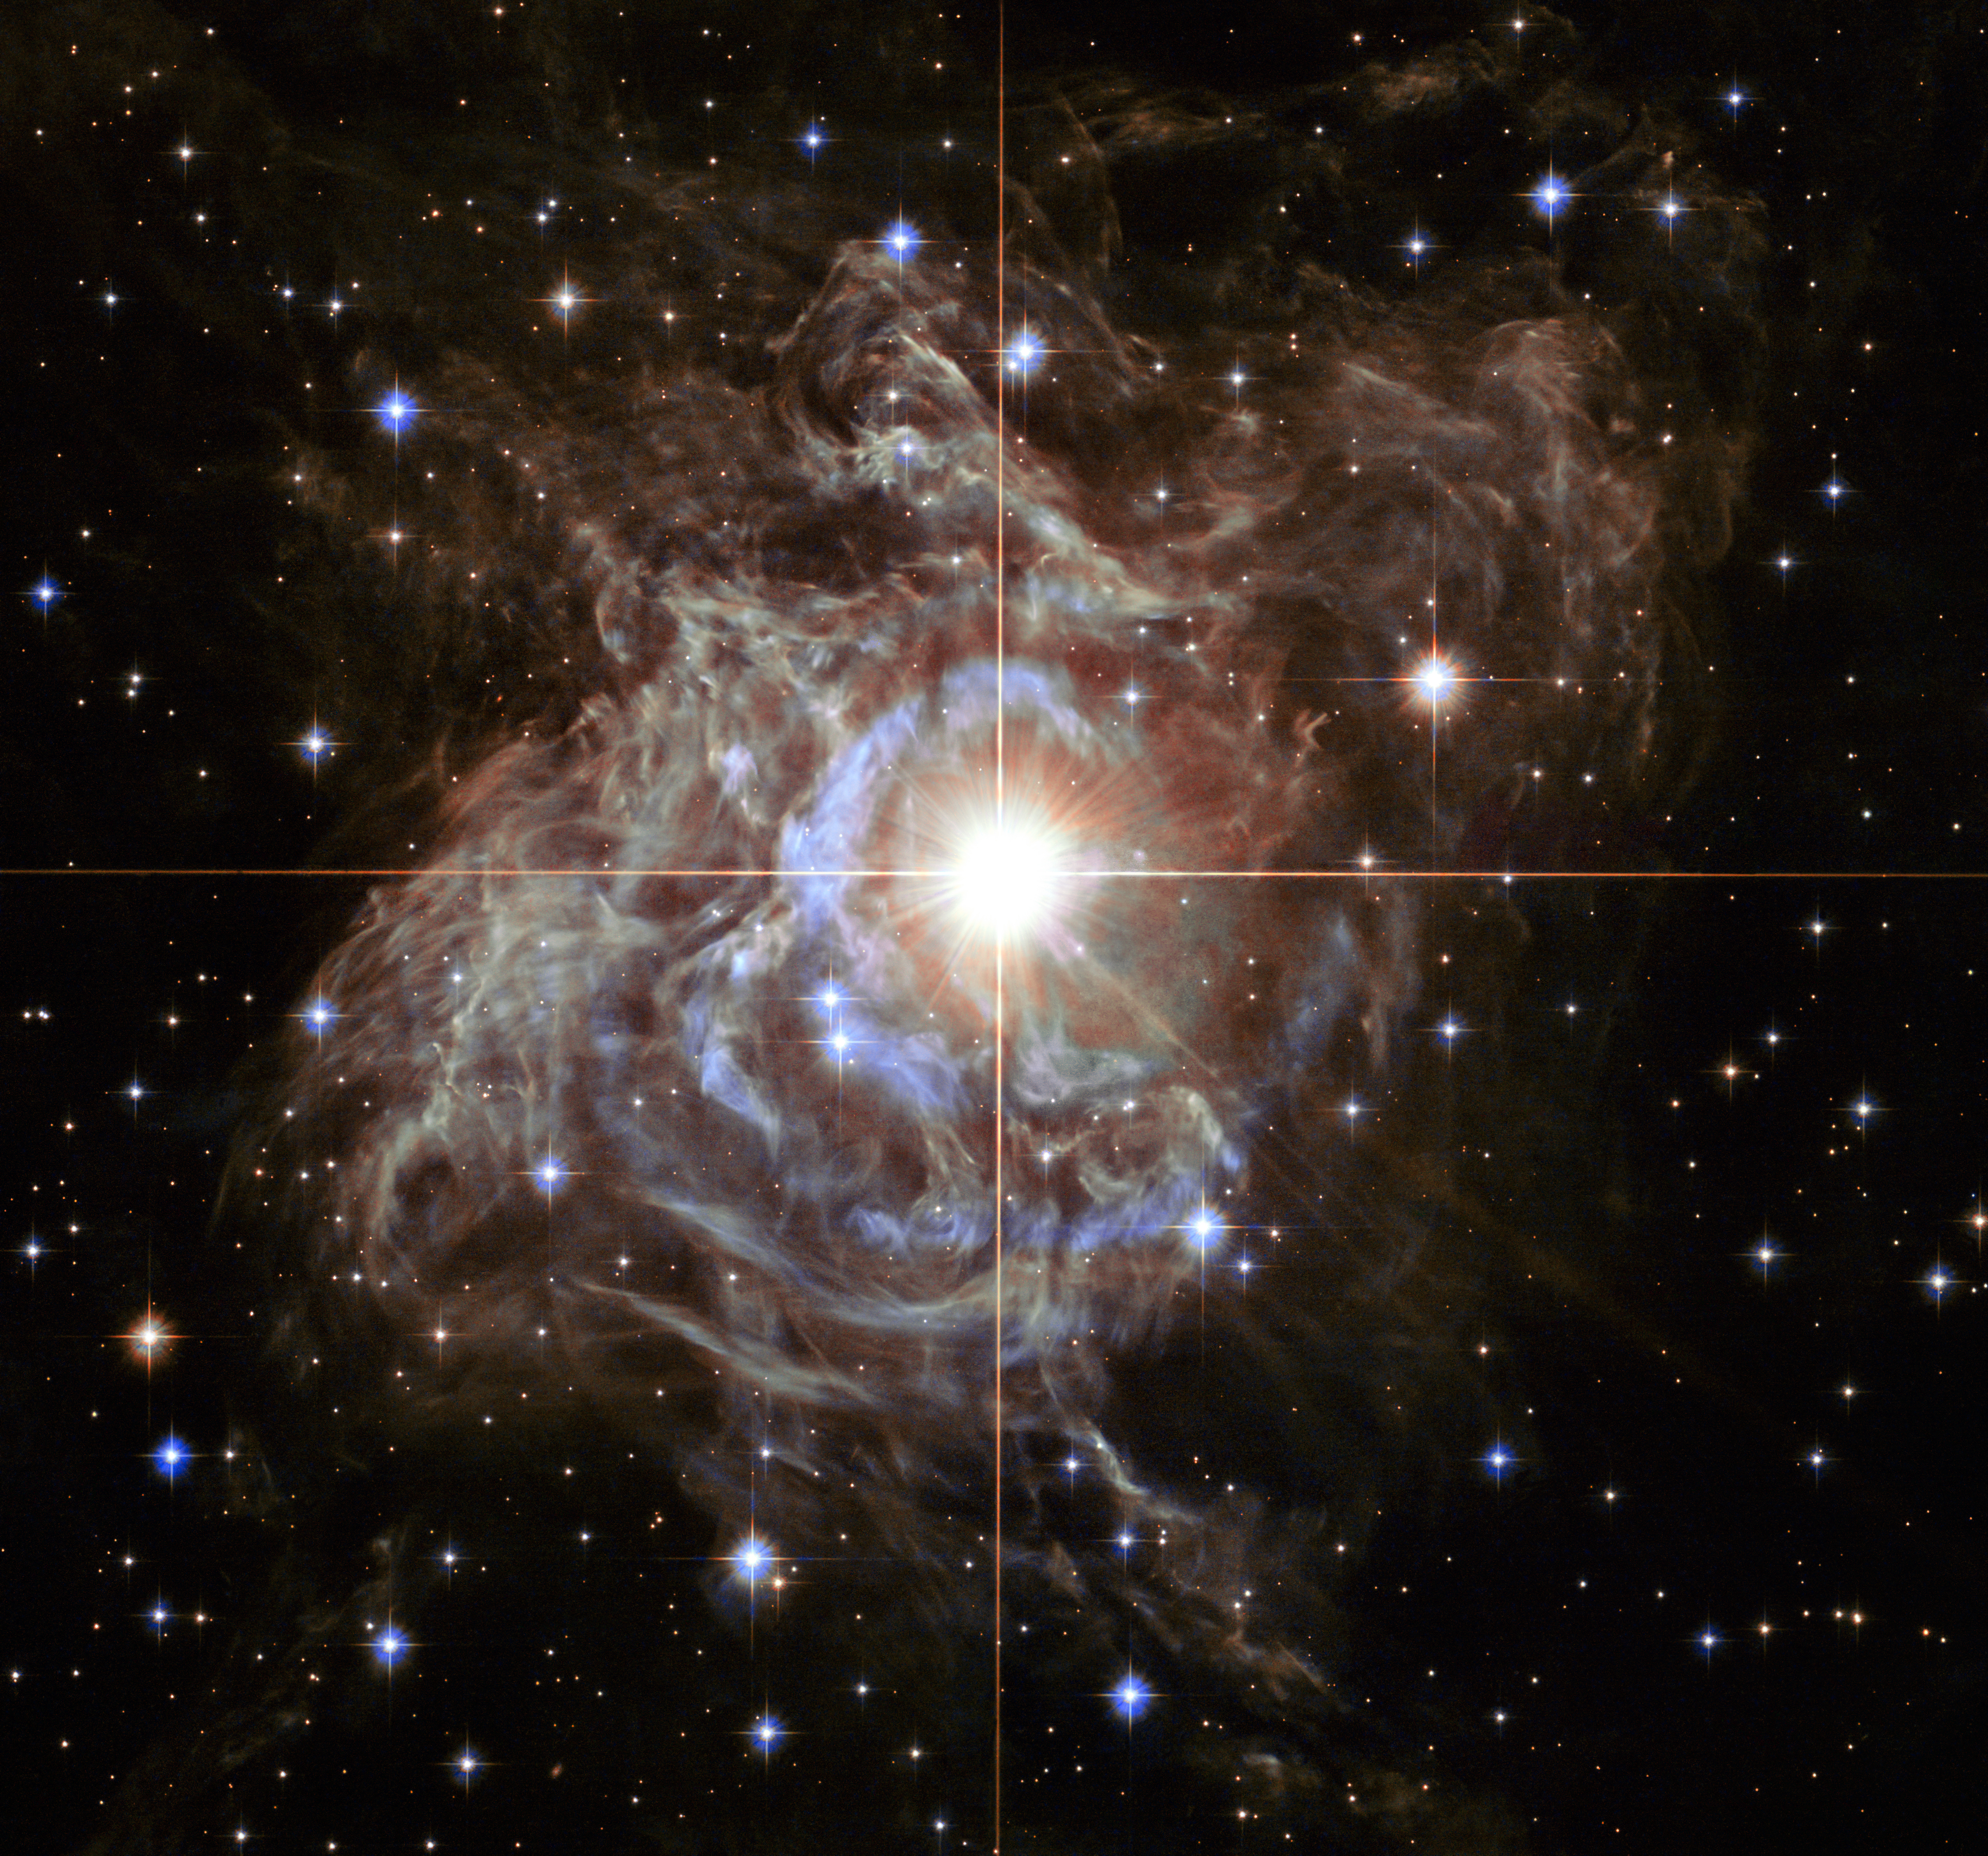
Hubble Watches Super Star Create Holiday Light Show Hubble Watches Super Star Create Holiday Light Show, star, space, nasa, goddard, hubble, nasagoddard